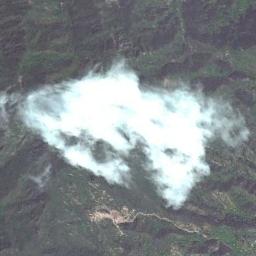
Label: cloud